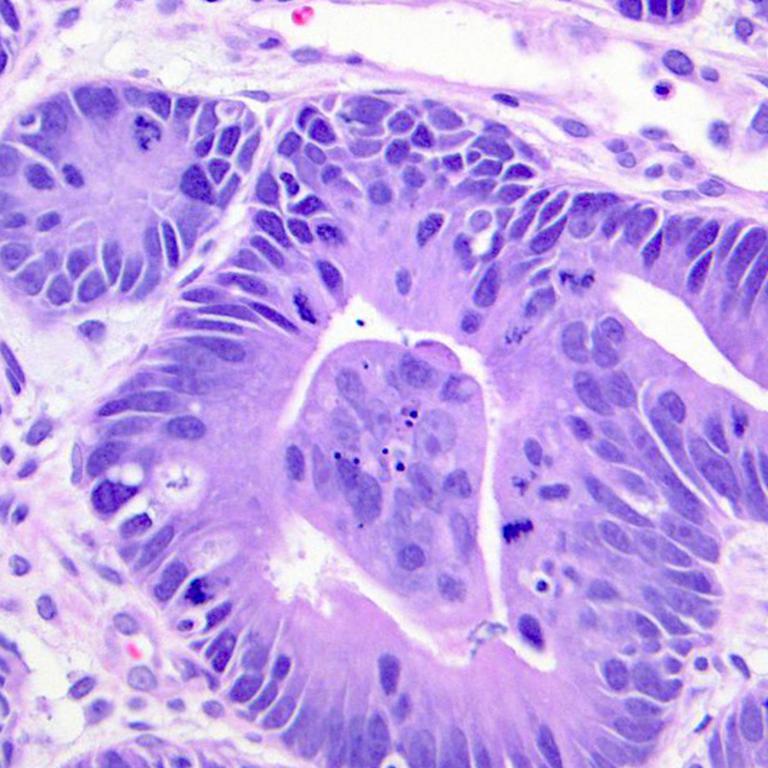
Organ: colon
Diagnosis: adenocarcinomas